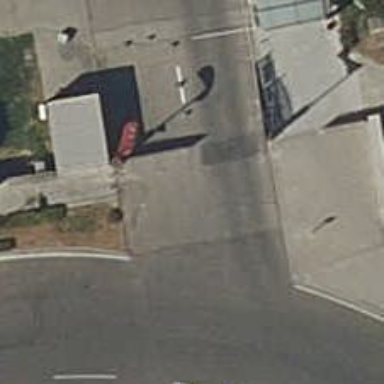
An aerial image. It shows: Asphalt footway with uncontrolled zebra crossing.